Question: How to send Email approval request from Campaign form in Ms Dynamics CRM.

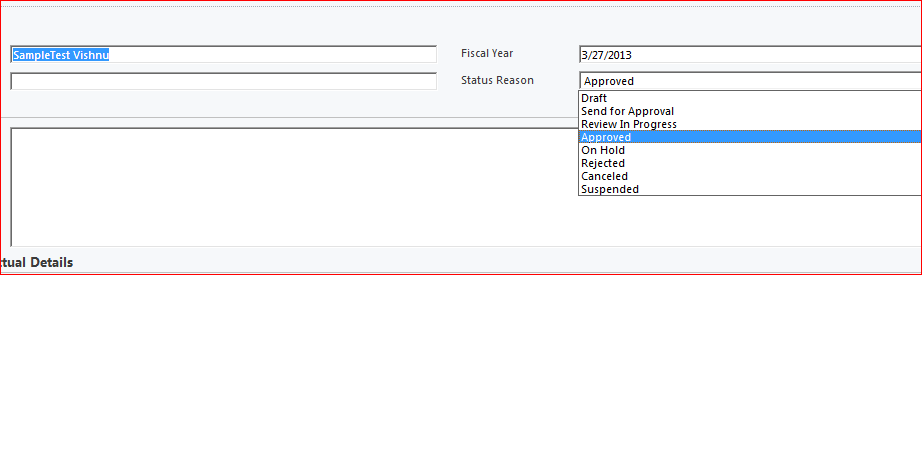
Answer: Admittably, I'm very tired now because I've been up all night but as far I can see, I can't find set of options. This is what it looks like on my machine (RU 12, on-premise).